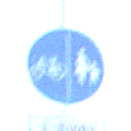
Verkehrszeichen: GetrennterRadUndGehwegRadwegLinks
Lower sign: BesondereFahrzeugeUndTransportgueter13
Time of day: SunriseSunset
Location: Outdoor (Nature)
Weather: Clear
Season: NotSpecified
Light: Natural